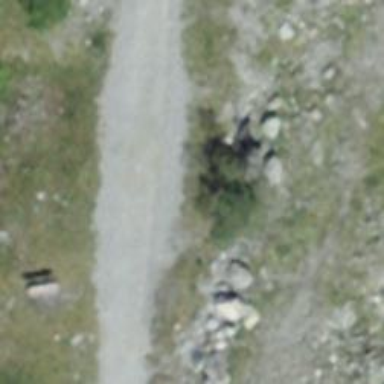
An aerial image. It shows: Bench.